Question: I'm trying to create a BPM using jBPM 6.2. The process looks like:
User creates a request. His manager will evaluate to accept or reject. In the case his manager accepts, the IT dept's guys will implement that request
But I cannot get task from the group which I belong to. In my BPM, The human task was assigned to IT group. I tried to use account: salaboy, jack (in IT dept) but I don't see any tasks associated with those account
Below is the screenshot of my process and you can see the group ID is IT

I didn't change any configuration of the server. The roles look like:
'''
admin=admin,analyst,kiemgmt
krisv=admin,analyst
john=analyst,Accounting,PM
mary=analyst,HR
sales-rep=analyst,sales
jack=analyst,IT
katy=analyst,HR
salaboy=admin,analyst,IT,HR,Accounting
'''
The code to test is that:
'''
public static void main(String[] args) {
KieServices ks = KieServices.Factory.get();
KieContainer kContainer = ks.getKieClasspathContainer();
KieBase kbase = kContainer.getKieBase("kbase");
RuntimeManager manager = createRuntimeManager(kbase);
RuntimeEngine engine = manager.getRuntimeEngine(null);
KieSession ksession = engine.getKieSession();
TaskService taskService = engine.getTaskService();
ksession.startProcess("com.sample.bpmn.hello");
// let john execute Task 1
List<TaskSummary> list = taskService.getTasksAssignedAsPotentialOwner("john", "en-UK");
TaskSummary task = list.get(0);
System.out.println("John is executing task " + task.getName());
taskService.start(task.getId(), "john");
taskService.complete(task.getId(), "john", null);
// let mary execute Task 2
list = taskService.getTasksAssignedAsPotentialOwner("mary", "en-UK");
task = list.get(0);
System.out.println("Mary is executing task " + task.getName());
taskService.start(task.getId(), "mary");
Map<String, Object> params = new HashMap<>();
params.put("output", true);
taskService.complete(task.getId(), "mary", params);
// let salaboy execute Task 3
list = taskService.getTasksAssignedAsPotentialOwner("salaboy", "en-UK");
task = list.get(0);
System.out.println("salaboy is executing task " + task.getName());
taskService.start(task.getId(), "salaboy");
taskService.complete(task.getId(), "salaboy", null);
manager.disposeRuntimeEngine(engine);
System.exit(0);
}
private static RuntimeManager createRuntimeManager(KieBase kbase) {
JBPMHelper.startH2Server();
JBPMHelper.setupDataSource();
EntityManagerFactory emf = Persistence.createEntityManagerFactory("org.jbpm.persistence.jpa");
RuntimeEnvironmentBuilder builder = RuntimeEnvironmentBuilder.Factory.get()
.newDefaultBuilder().entityManagerFactory(emf)
.knowledgeBase(kbase);
return RuntimeManagerFactory.Factory.get()
.newSingletonRuntimeManager(builder.get(), "com.sample:example:1.0");
}
'''
If I assign the Implement task to salaboy, it works like a charm
Please let me know if you have any suggestions
Thanks
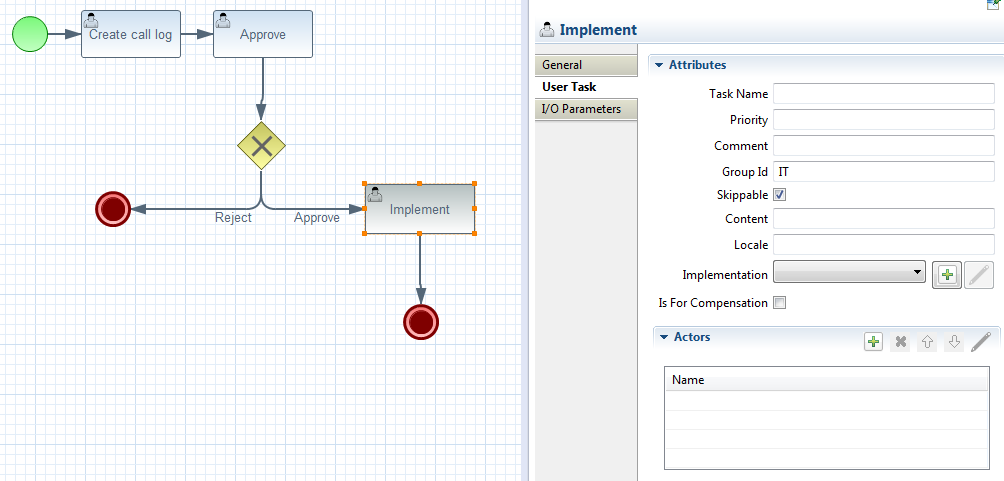
Answer: We should use Workbench (Web version) instead of Eclipse.